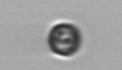
Label: Dinophyceae